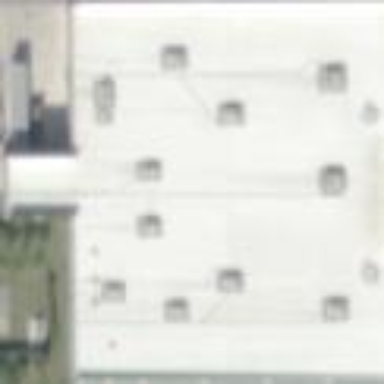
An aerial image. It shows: Retail building.